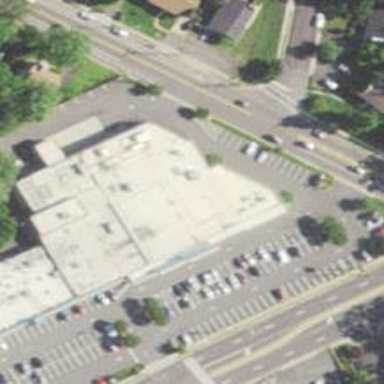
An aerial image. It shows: Retail building housing supermarket.